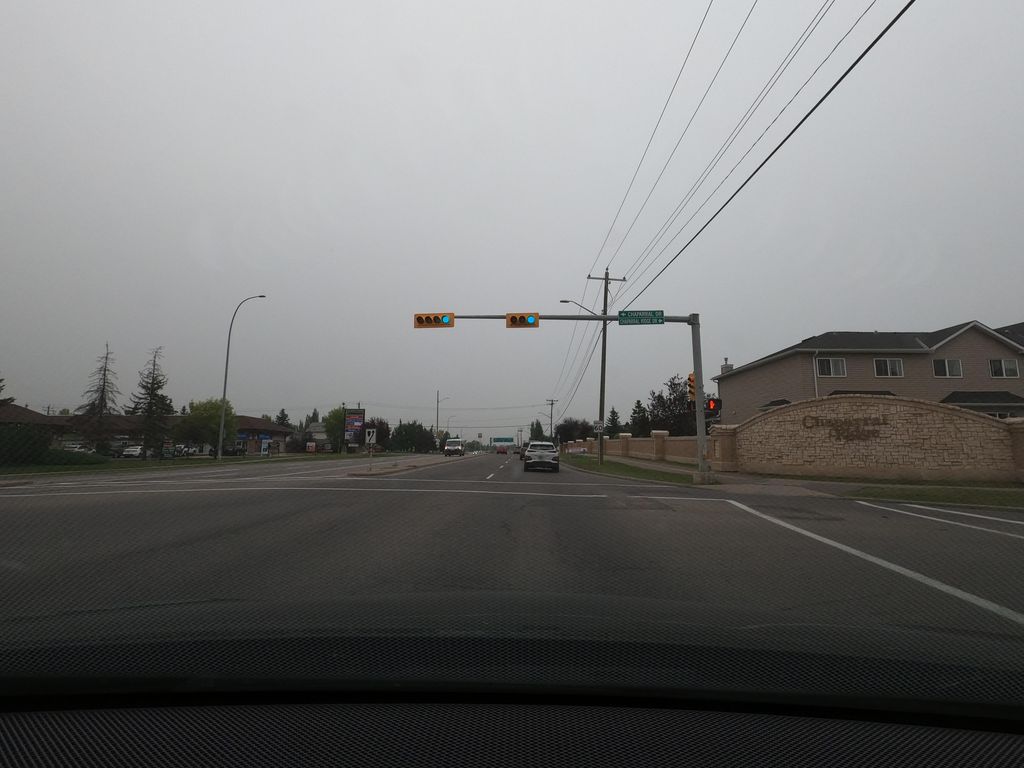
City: calgary